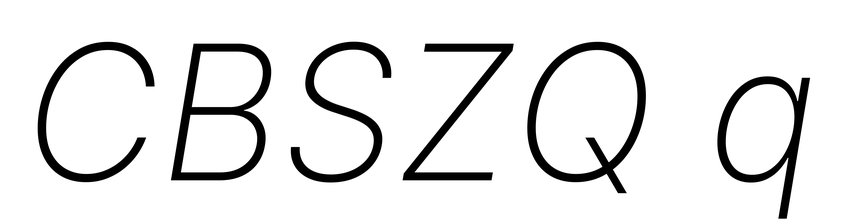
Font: Inter-Italic_ExtraLight_Italic